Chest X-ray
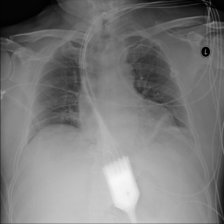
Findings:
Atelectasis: positive
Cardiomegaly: negative
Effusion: negative
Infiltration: negative
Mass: negative
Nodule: negative
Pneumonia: negative
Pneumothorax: negative
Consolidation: negative
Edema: negative
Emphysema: negative
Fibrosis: negative
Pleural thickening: negative
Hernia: negative